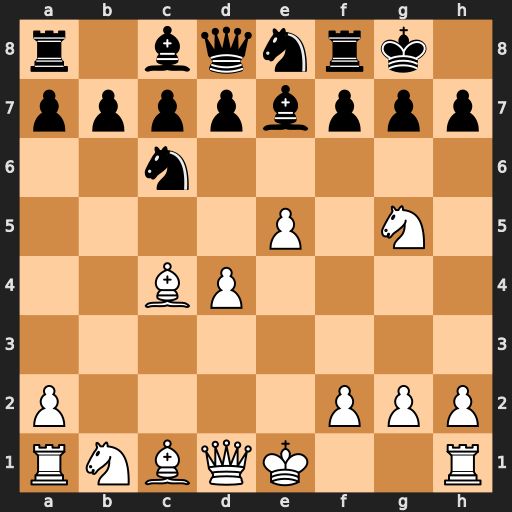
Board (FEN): r1bqnrk1/ppppbppp/2n5/4P1N1/2BP4/8/P4PPP/RNBQK2R
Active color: w
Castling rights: KQ
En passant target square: -
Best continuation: Qh5 Bxg5 Bxg5